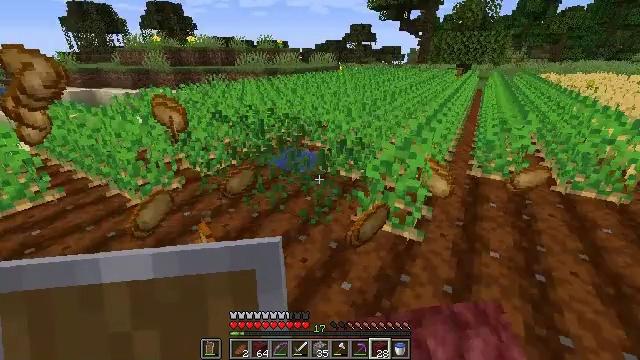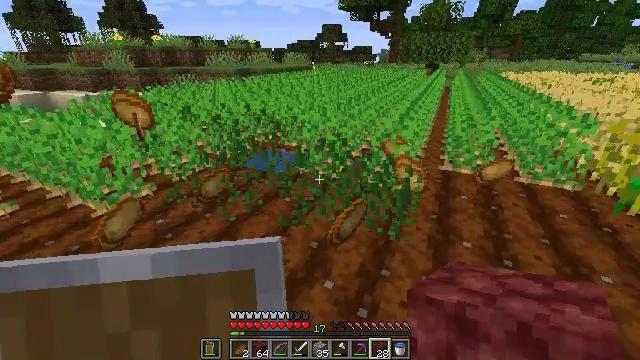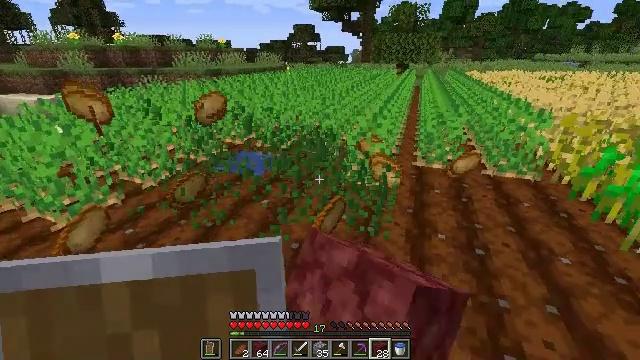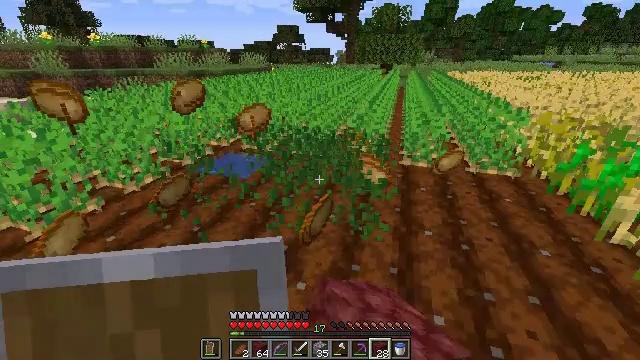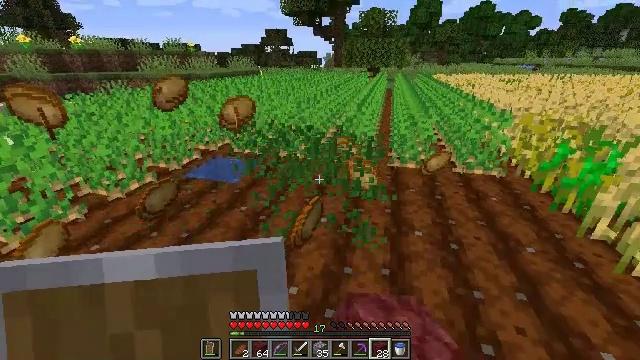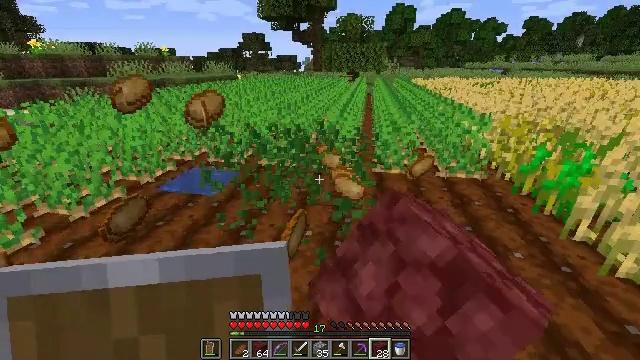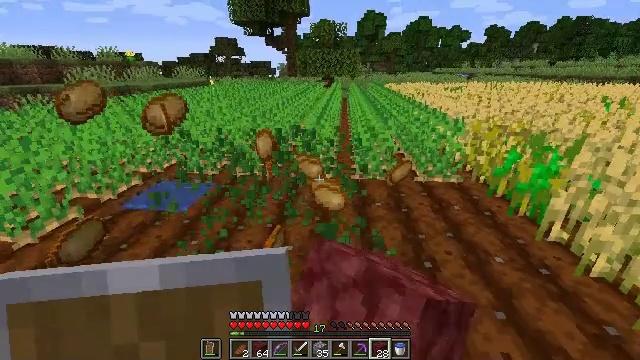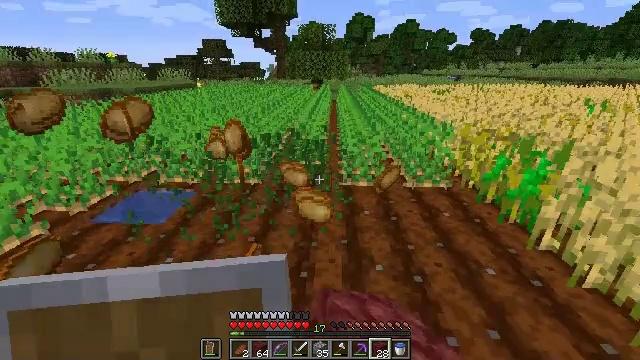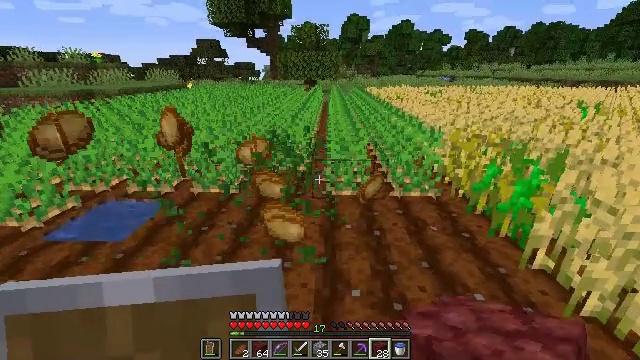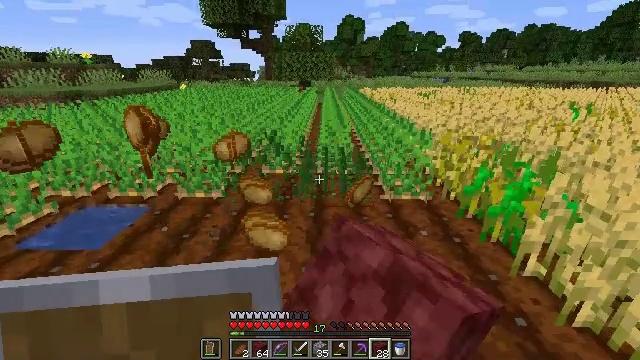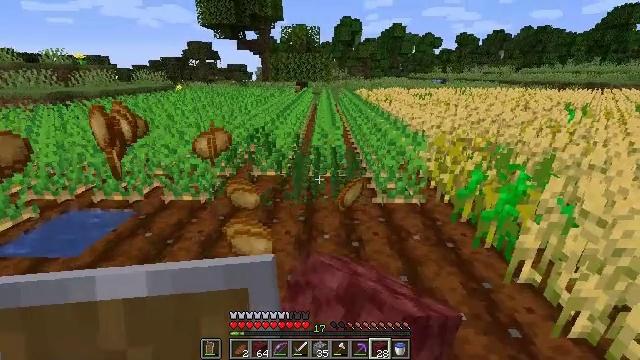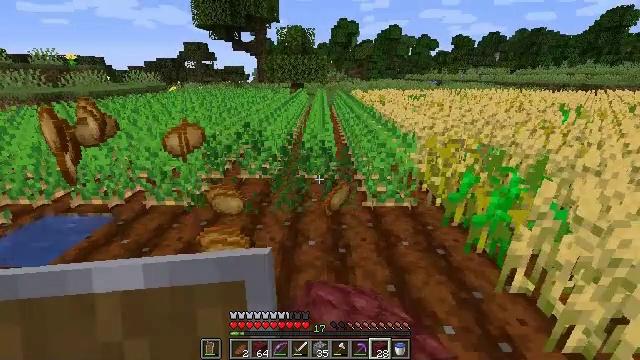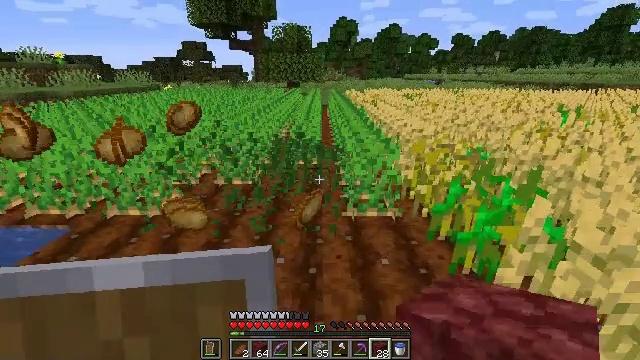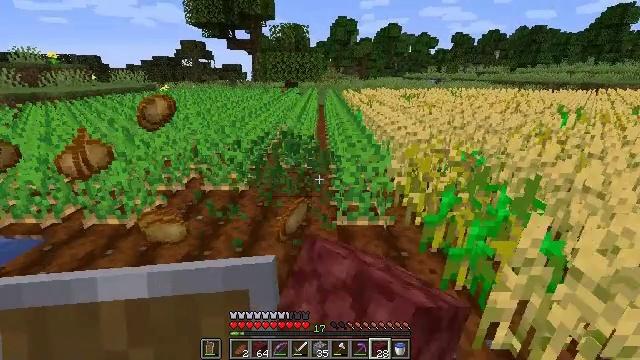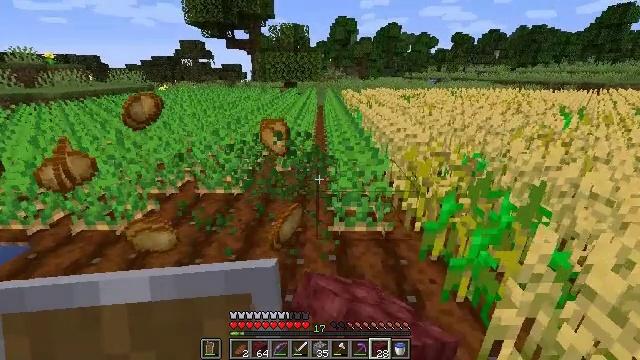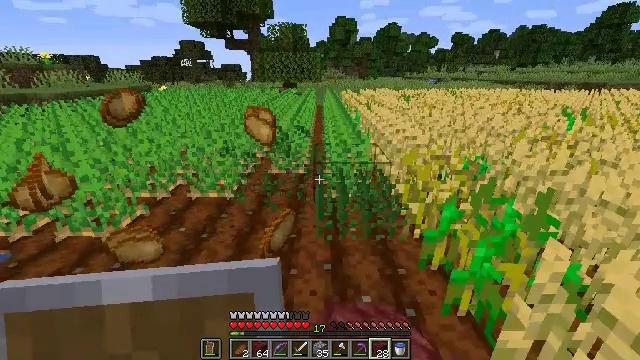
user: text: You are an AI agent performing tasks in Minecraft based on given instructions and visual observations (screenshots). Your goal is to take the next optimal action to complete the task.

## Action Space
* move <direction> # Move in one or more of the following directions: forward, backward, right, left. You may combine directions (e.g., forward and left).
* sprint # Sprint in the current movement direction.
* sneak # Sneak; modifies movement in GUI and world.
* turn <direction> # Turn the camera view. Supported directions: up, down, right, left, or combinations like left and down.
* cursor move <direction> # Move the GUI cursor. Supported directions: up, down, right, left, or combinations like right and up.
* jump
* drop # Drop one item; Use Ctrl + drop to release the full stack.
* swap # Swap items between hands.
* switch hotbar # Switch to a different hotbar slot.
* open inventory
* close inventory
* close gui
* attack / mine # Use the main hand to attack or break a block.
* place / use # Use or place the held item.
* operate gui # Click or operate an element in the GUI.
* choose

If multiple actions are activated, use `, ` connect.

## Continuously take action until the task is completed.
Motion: motion action
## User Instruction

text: Break the potato plant to gather potatoes.
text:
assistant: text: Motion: turn right, attack / mine
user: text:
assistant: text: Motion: turn right, attack / mine
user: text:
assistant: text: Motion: turn right, attack / mine
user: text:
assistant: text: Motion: move forward, turn right, attack / mine
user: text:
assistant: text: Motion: move forward, turn right, attack / mine
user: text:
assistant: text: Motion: move forward and move right, turn right and up, attack / mine
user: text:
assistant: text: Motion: move forward and move right, turn right, attack / mine
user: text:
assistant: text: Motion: move forward and move right, attack / mine
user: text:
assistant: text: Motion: move forward and move right, attack / mine
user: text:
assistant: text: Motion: move forward and move right, attack / mine
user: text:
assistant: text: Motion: move forward and move right, attack / mine
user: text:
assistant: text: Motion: move forward and move right, attack / mine
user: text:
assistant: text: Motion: move forward and move right, attack / mine
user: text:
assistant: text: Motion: move forward, attack / mine
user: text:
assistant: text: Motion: attack / mine
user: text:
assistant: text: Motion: attack / mine
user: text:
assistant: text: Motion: attack / mine
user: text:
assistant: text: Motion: attack / mine
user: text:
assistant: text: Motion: move forward, turn right, attack / mine
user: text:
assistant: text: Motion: move forward, attack / mine
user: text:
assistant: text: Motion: move forward, attack / mine
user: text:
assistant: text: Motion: move forward, attack / mine
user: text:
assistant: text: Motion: move forward, attack / mine
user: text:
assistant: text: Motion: move forward, attack / mine
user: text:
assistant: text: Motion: move forward, attack / mine
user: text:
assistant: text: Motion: move forward, attack / mine
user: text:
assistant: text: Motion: move forward, attack / mine
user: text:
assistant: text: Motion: move forward, attack / mine
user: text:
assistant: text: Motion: move forward, attack / mine
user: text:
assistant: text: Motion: move forward, turn left, attack / mine